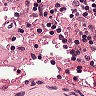
Metastatic tissue present: no